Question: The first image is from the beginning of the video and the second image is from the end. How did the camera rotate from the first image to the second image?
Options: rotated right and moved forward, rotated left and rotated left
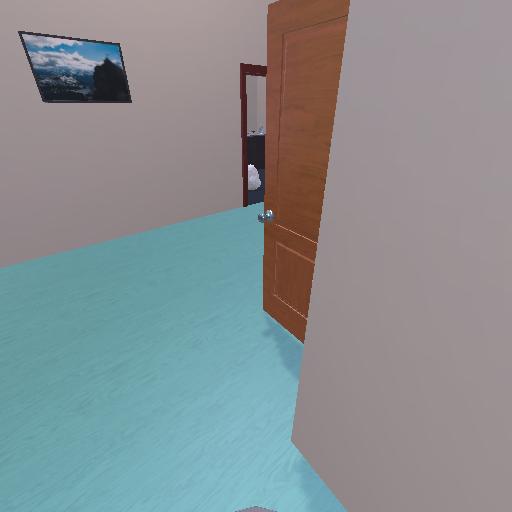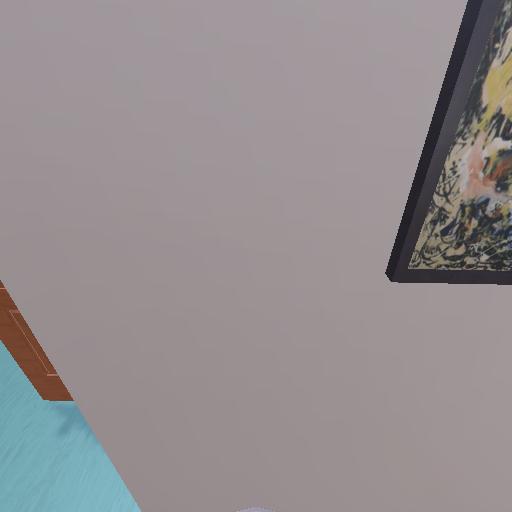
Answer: rotated right and moved forward